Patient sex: M
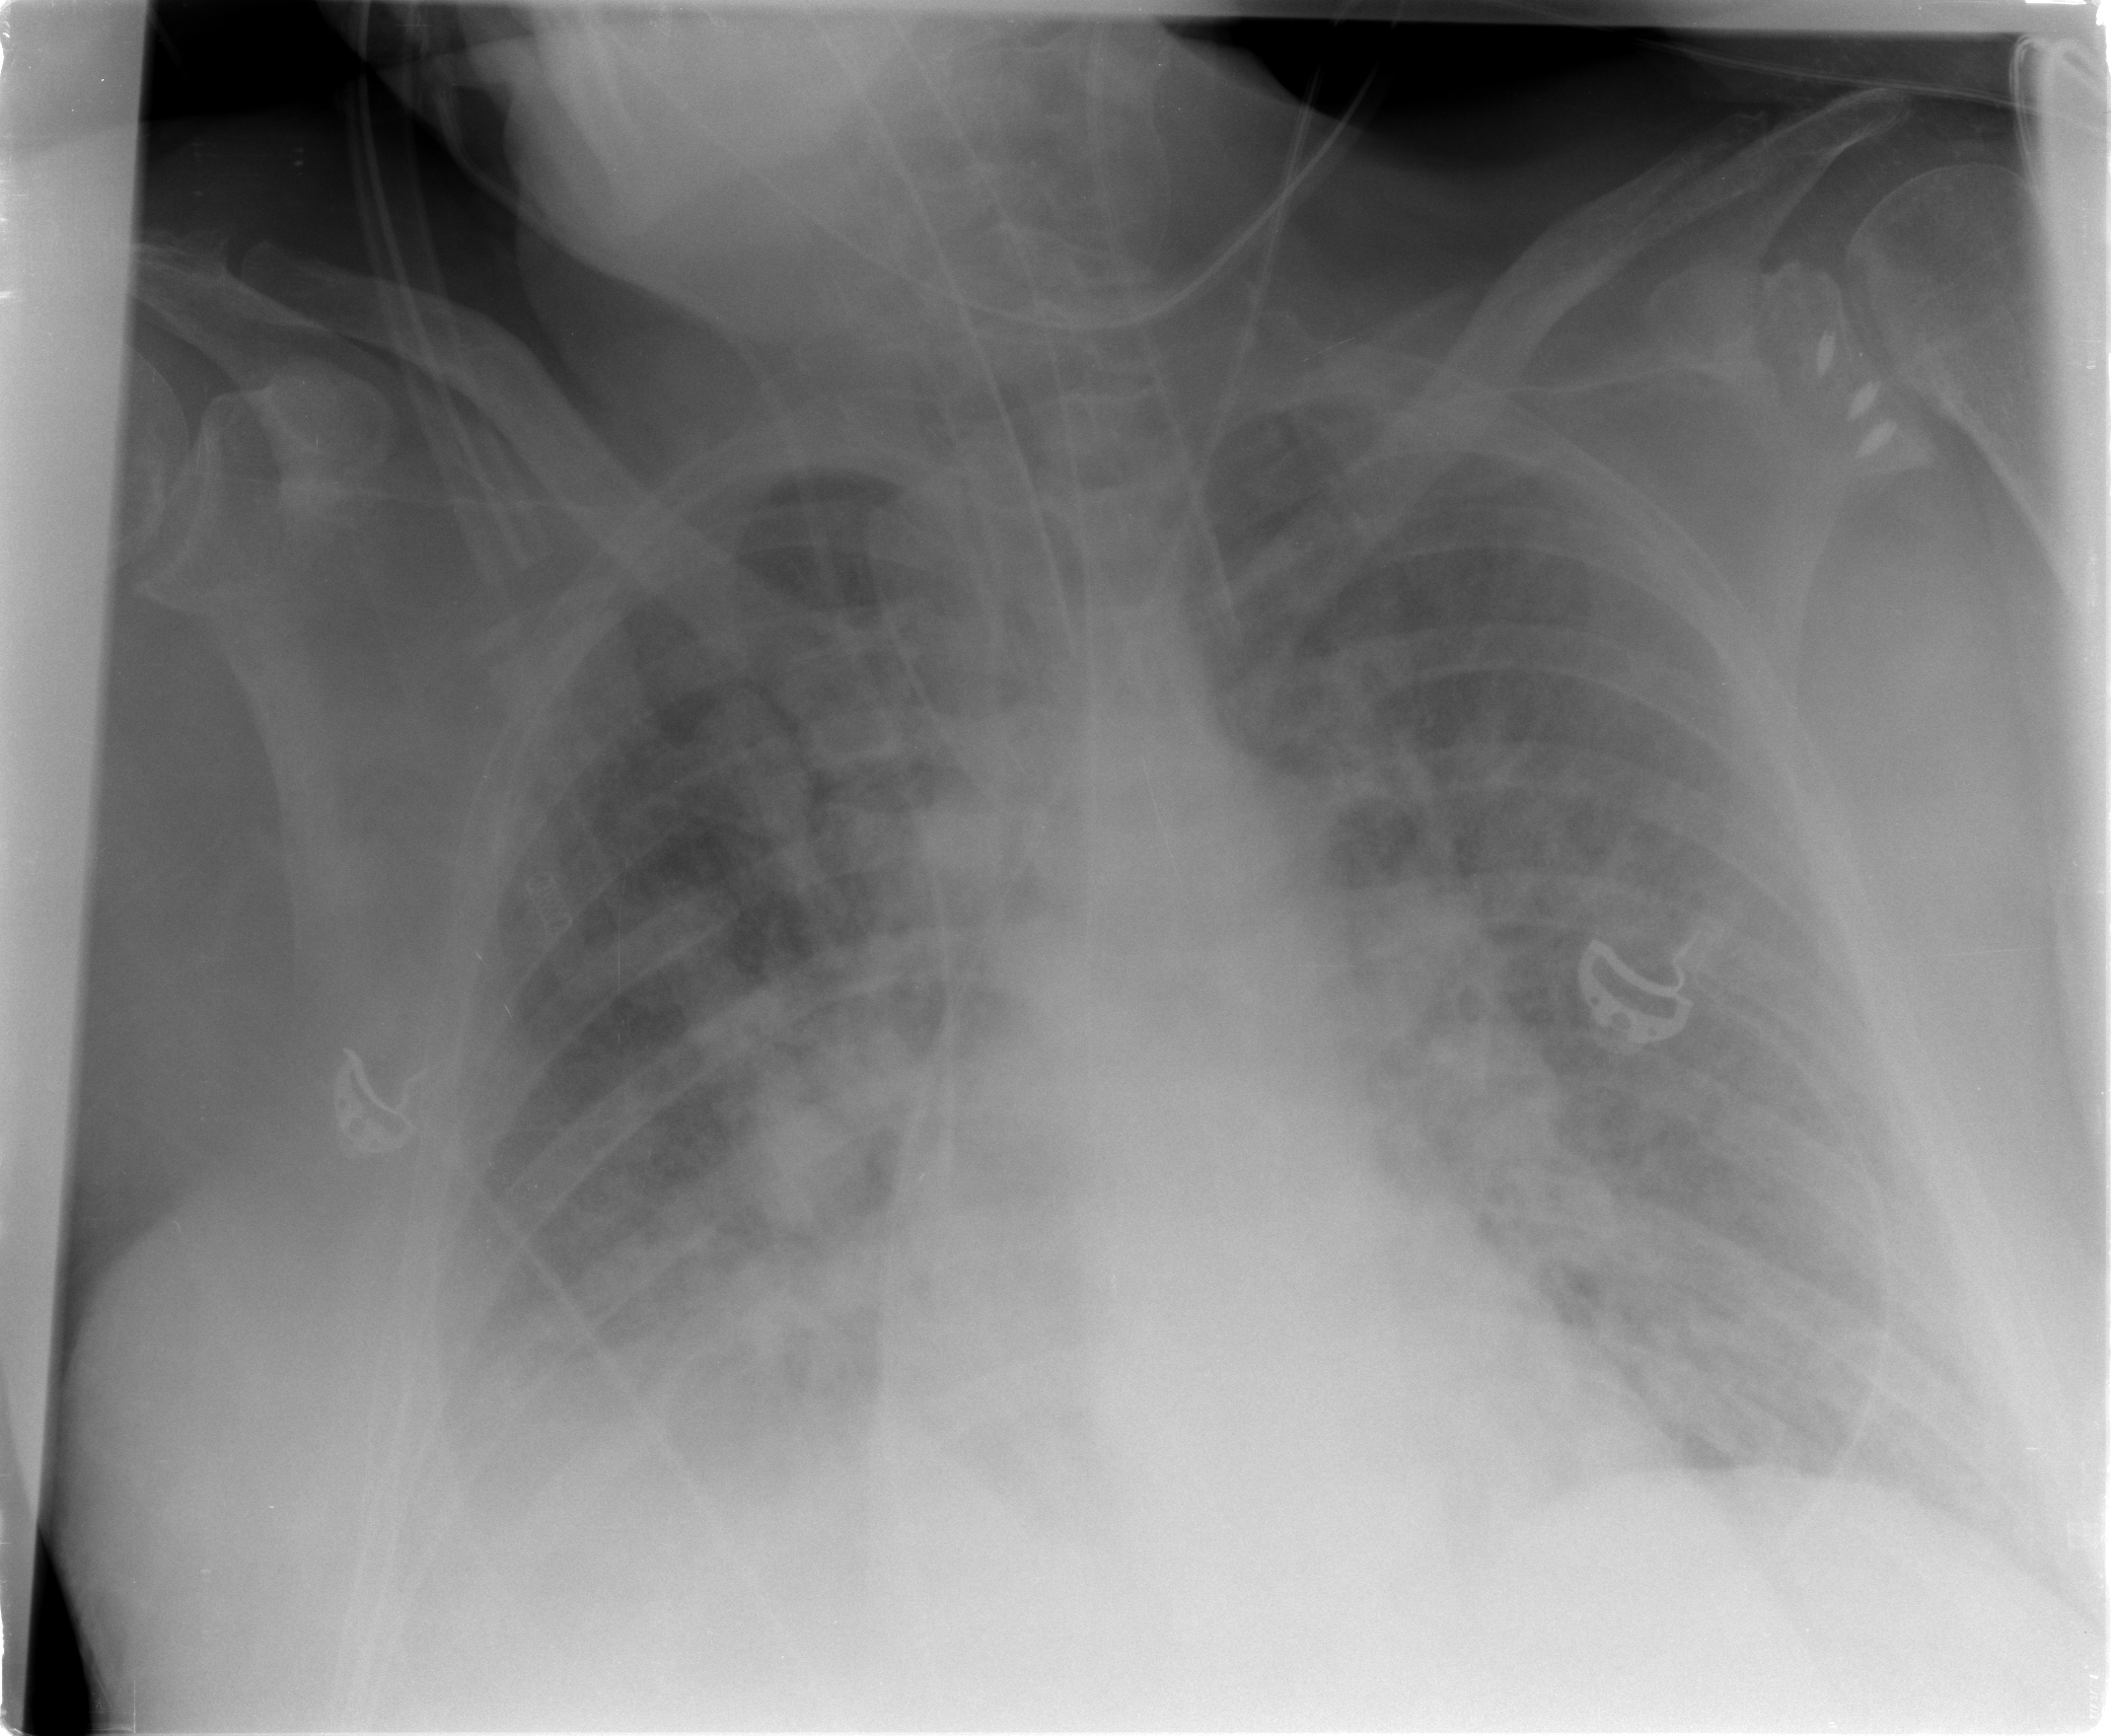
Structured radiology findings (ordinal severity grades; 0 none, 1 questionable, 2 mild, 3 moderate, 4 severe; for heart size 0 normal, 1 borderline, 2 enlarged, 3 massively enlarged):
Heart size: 2
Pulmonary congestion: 3
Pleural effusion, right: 3
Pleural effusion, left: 2
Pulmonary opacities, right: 3
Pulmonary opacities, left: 3
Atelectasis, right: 3
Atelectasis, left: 2